Question: I have a few pages and want that they use one style. See in images, for example. as you can see all three pages have static styled header. So how i can do it?
Sorry if the question is easy, it's in the evening and i can't think very clear, and been working really hard...
I tried setting Template, but i keep getting an exception, that i cannot use templating for UserControl...

Why can't using like following?
'''
<phone:PhoneApplicationPage.Style>
<Style TargetType="phone:PhoneApplicationPage">
<Setter Property="Template">
<Setter.Value>
<ControlTemplate TargetType="phone:PhoneApplicationFrame">
<StackPanel Background="Black">
<Border Height="100" Width="100" Background="Red"/>
<ContentPresenter />
</StackPanel>
</ControlTemplate>
</Setter.Value>
</Setter>
</Style>
</phone:PhoneApplicationPage.Style>
'''
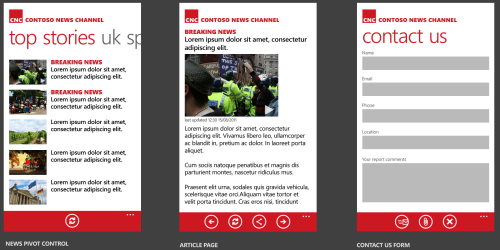
Answer: You could create a UserControl that includes a StackPanel, with a horizontal orientation, then add two controls inside the StackPanel, maybe an Image and a TextBlock, add margins as required, add colours as required. Once your UserControl is defined, add this UserControl to all the pages what you want to have the same look and feel. You might even be able to move this UserControl to a base page and derive your pages from this base page.
Hope this helps.